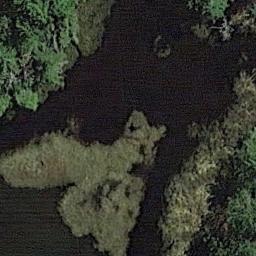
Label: wetland